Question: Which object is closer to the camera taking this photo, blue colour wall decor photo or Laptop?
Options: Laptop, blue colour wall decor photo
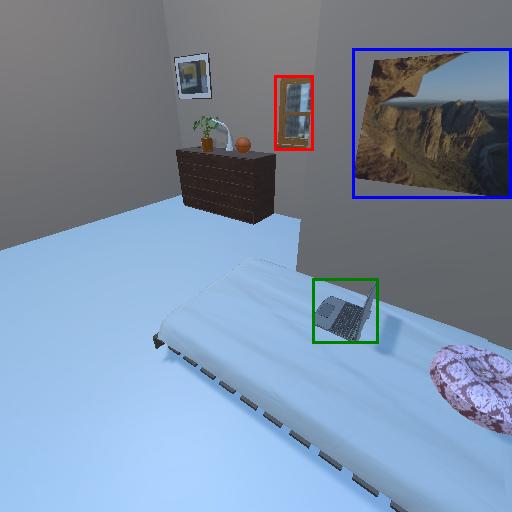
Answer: Laptop